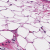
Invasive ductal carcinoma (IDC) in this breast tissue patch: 0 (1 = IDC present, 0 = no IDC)